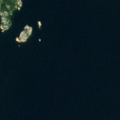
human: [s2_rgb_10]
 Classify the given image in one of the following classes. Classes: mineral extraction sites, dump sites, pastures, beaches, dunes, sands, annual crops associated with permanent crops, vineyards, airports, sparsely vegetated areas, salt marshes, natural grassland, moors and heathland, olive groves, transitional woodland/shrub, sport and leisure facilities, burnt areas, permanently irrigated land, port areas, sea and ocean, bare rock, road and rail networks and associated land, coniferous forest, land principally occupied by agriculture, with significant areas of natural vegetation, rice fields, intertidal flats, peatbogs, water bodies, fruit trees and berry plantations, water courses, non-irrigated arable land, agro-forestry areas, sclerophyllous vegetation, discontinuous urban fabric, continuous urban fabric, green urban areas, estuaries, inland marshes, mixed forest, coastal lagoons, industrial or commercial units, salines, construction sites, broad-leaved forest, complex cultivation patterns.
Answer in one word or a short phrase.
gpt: sea and ocean